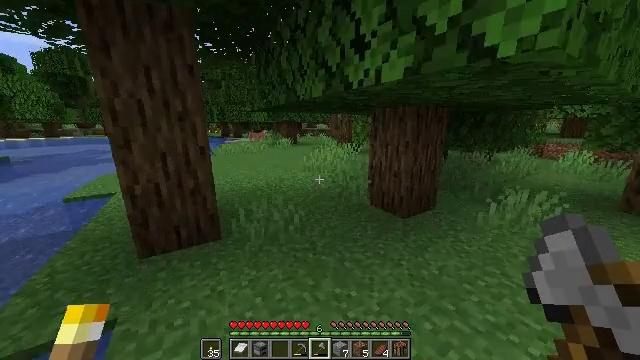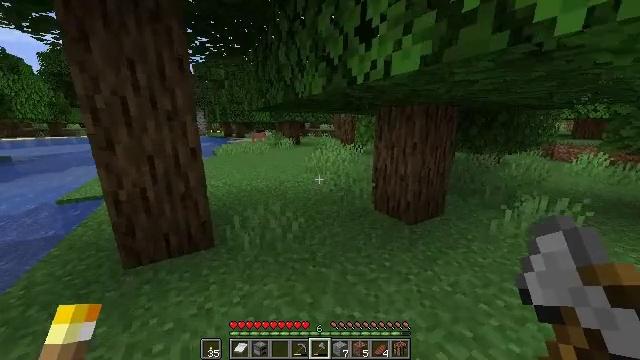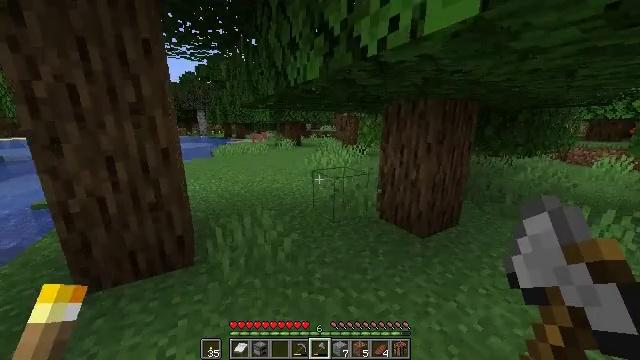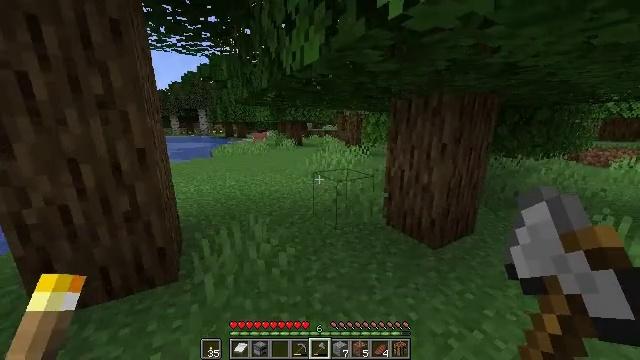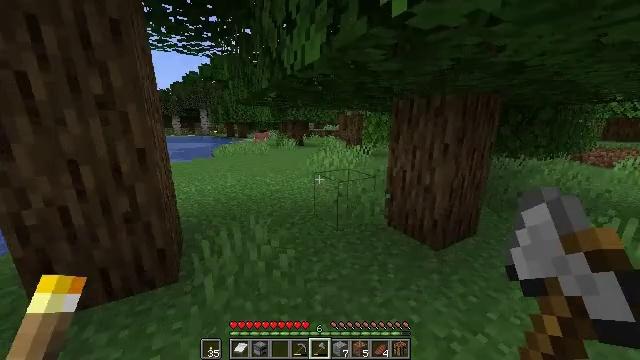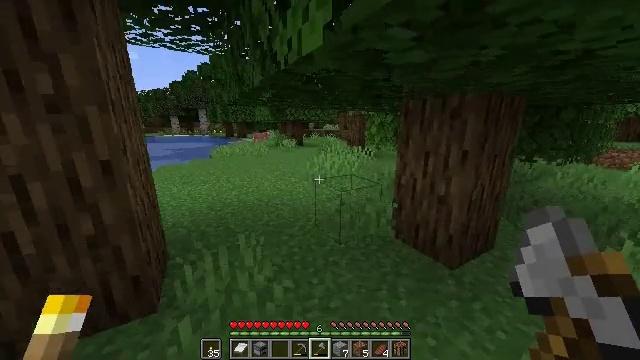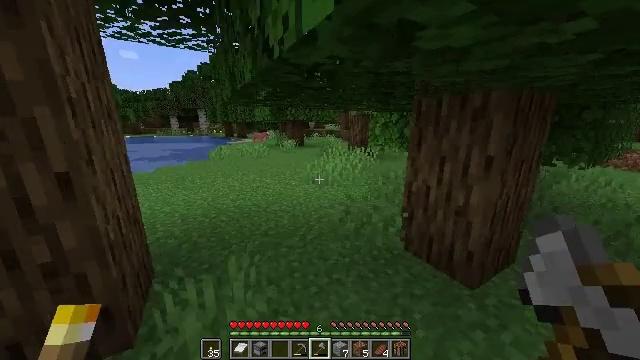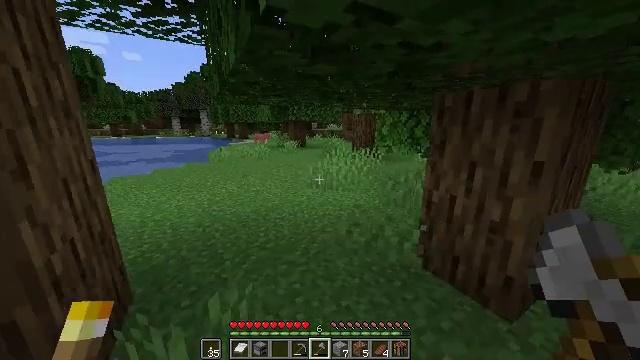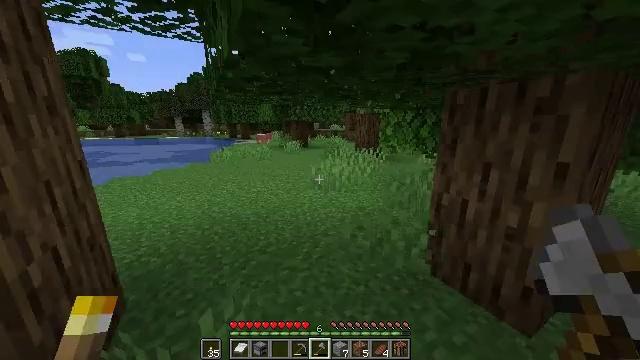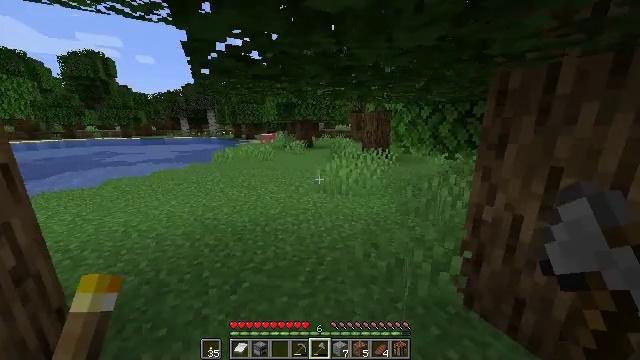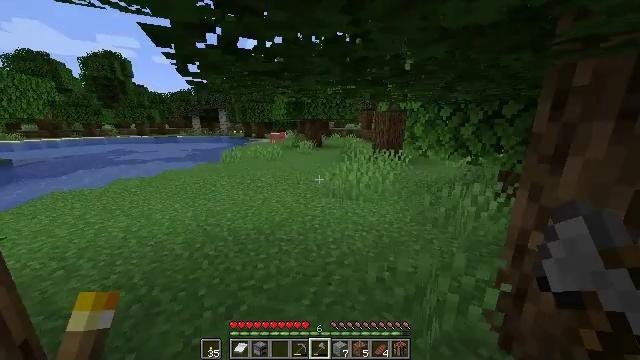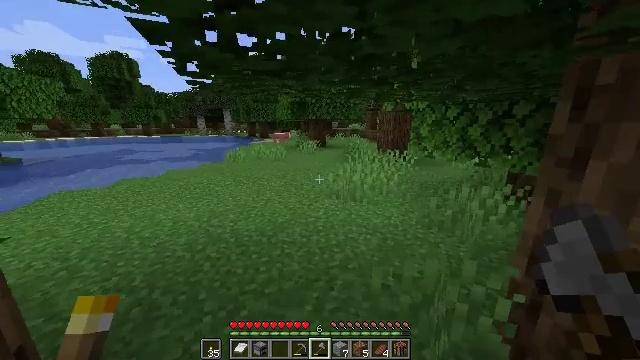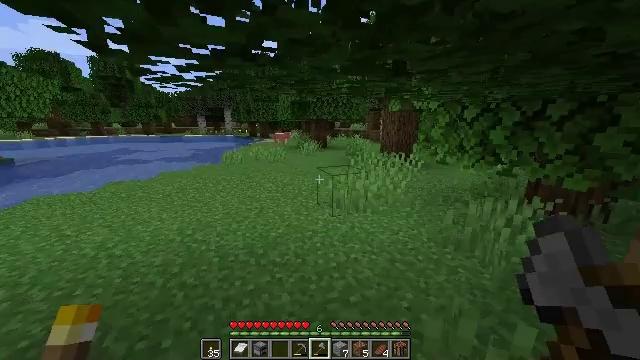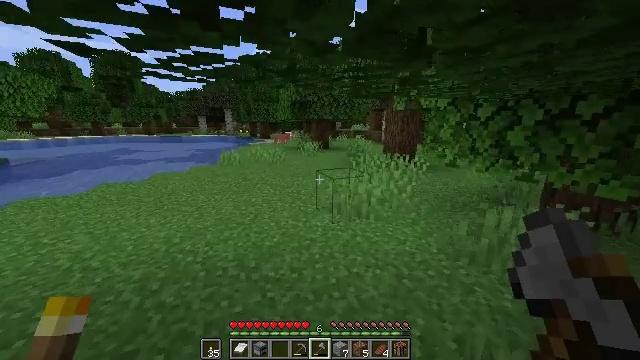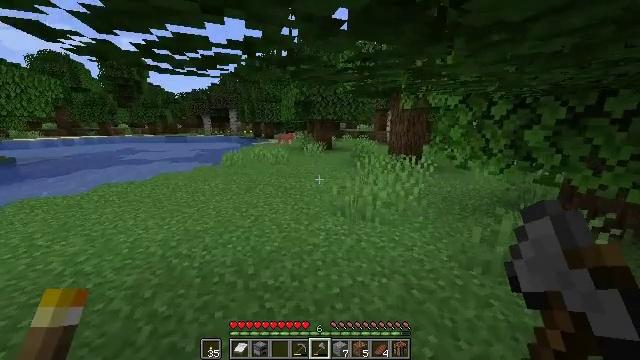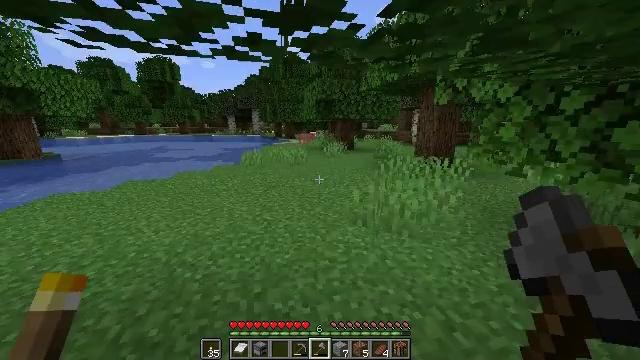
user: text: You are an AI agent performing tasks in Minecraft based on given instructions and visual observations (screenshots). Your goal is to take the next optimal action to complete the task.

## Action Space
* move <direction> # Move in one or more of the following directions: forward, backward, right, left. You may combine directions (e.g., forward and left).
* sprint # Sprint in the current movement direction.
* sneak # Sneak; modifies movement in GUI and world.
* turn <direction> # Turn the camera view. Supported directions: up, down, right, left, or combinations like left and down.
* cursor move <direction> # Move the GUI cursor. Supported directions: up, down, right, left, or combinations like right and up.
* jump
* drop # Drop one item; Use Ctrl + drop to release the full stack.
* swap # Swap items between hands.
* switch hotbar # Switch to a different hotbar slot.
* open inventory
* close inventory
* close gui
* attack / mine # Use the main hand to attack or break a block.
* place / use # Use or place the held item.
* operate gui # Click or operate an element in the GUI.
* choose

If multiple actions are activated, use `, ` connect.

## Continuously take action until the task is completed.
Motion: motion action
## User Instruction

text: Obtain a bee nest using a tool.
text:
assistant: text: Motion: move forward, sprint
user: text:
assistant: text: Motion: move forward, sprint
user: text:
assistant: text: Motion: move forward, sprint
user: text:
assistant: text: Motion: move forward, sprint
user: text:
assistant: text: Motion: move forward, sprint
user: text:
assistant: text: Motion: move forward, sprint
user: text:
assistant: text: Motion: move forward, sprint
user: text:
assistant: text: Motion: move forward, sprint
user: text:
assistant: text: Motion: move forward, sprint, turn left
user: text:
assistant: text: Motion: move forward, sprint, turn left
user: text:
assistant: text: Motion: move forward, sprint, turn left
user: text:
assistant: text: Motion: move forward, sprint
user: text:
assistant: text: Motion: move forward, sprint
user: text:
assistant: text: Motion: move forward, sprint, turn left
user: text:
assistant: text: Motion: move forward, sprint, turn left
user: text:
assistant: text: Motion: move forward, sprint, turn left
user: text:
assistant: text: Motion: move forward, sprint, turn left and down
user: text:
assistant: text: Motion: move forward, sprint, turn left
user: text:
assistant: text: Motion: move forward, sprint
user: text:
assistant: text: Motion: move forward, sprint
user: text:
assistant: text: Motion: move forward, sprint
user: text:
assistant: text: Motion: move forward, sprint
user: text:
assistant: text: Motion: move forward, sprint
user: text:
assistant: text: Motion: move forward, sprint
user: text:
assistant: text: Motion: move forward, sprint
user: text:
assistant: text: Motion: move forward, sprint
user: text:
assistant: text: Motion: move forward, sprint
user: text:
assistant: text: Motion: move forward, sprint
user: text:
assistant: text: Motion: move forward, sprint, turn right
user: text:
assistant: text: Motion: move forward, sprint, turn right